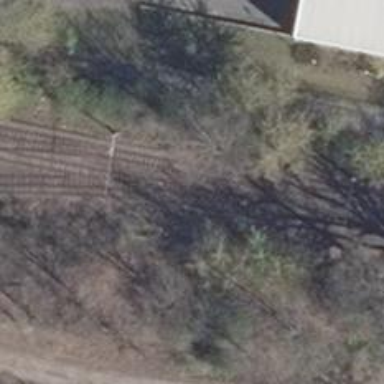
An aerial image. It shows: Railway switch.